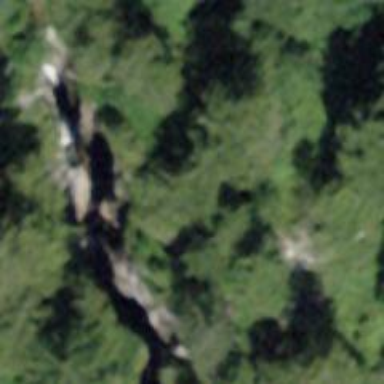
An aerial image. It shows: Cliff in nature.